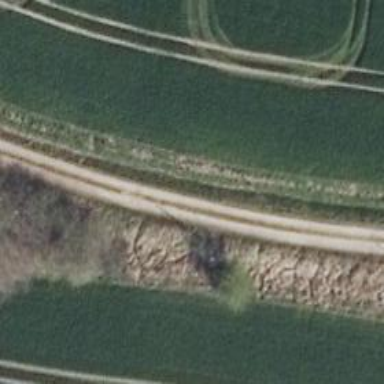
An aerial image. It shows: Dirt track road with grade 3 tracktype.